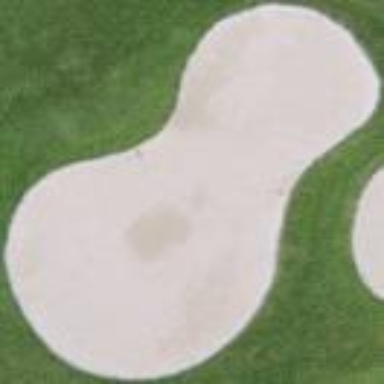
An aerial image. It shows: Bunker on golf course.